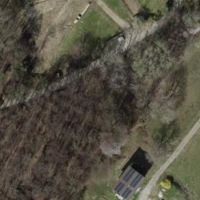
EUNIS habitat code: 53
Species observed at this site:
Diospyros lotus